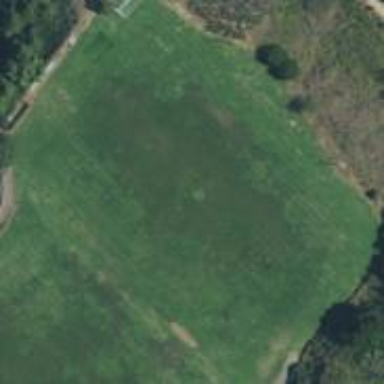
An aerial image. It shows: Soccer pitch for outdoor sports and leisure activities.